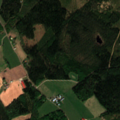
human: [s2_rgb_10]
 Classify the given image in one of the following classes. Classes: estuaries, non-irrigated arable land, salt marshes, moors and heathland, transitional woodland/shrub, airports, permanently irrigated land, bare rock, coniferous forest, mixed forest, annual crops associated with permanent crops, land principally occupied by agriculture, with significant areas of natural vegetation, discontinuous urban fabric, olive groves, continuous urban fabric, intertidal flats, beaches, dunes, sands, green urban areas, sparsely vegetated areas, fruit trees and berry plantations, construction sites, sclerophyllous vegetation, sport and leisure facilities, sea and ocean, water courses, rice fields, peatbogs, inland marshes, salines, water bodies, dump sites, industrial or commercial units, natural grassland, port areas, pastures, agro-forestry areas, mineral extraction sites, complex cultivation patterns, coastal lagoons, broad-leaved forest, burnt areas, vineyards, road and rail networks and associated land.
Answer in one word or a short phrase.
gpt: non-irrigated arable land, land principally occupied by agriculture, with significant areas of natural vegetation, coniferous forest, mixed forest, transitional woodland/shrub